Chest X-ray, PA view. Patient: 33 years old, sex F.
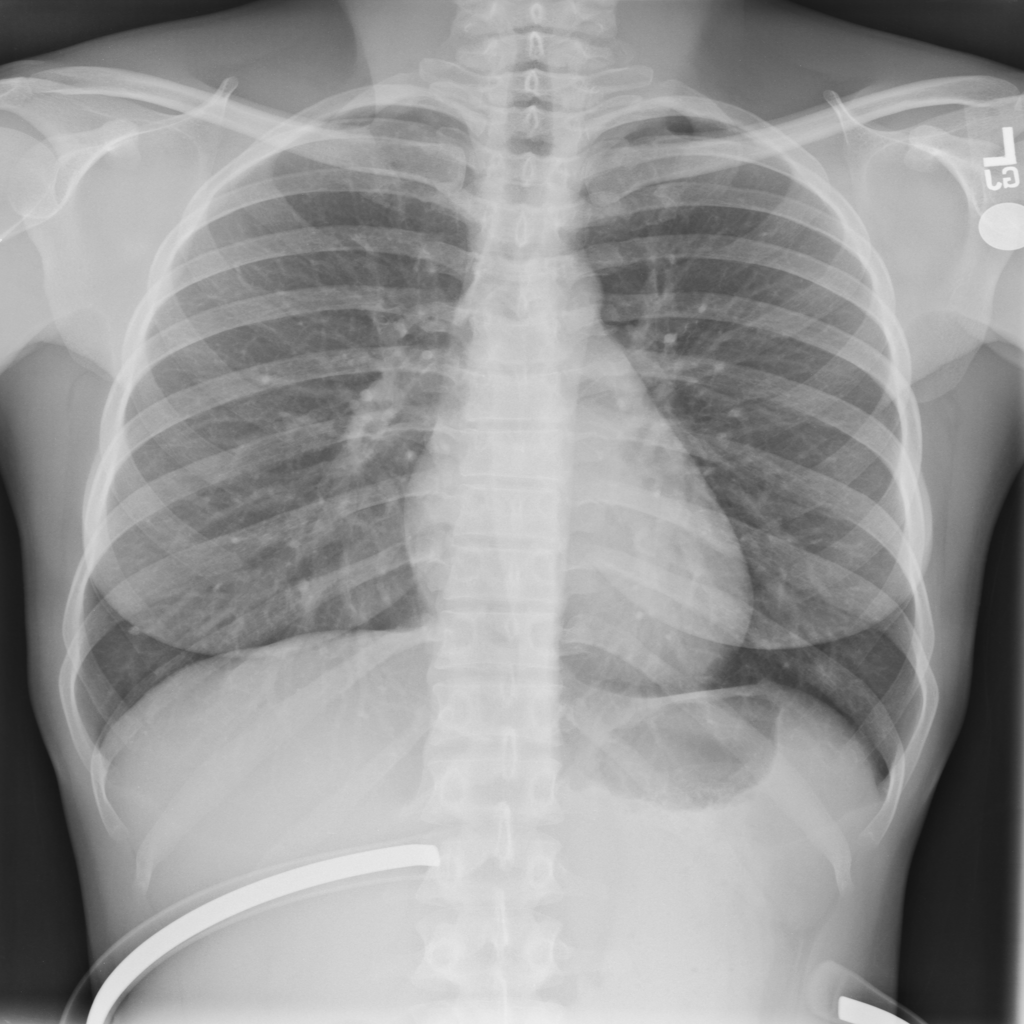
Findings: No Finding